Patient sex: F
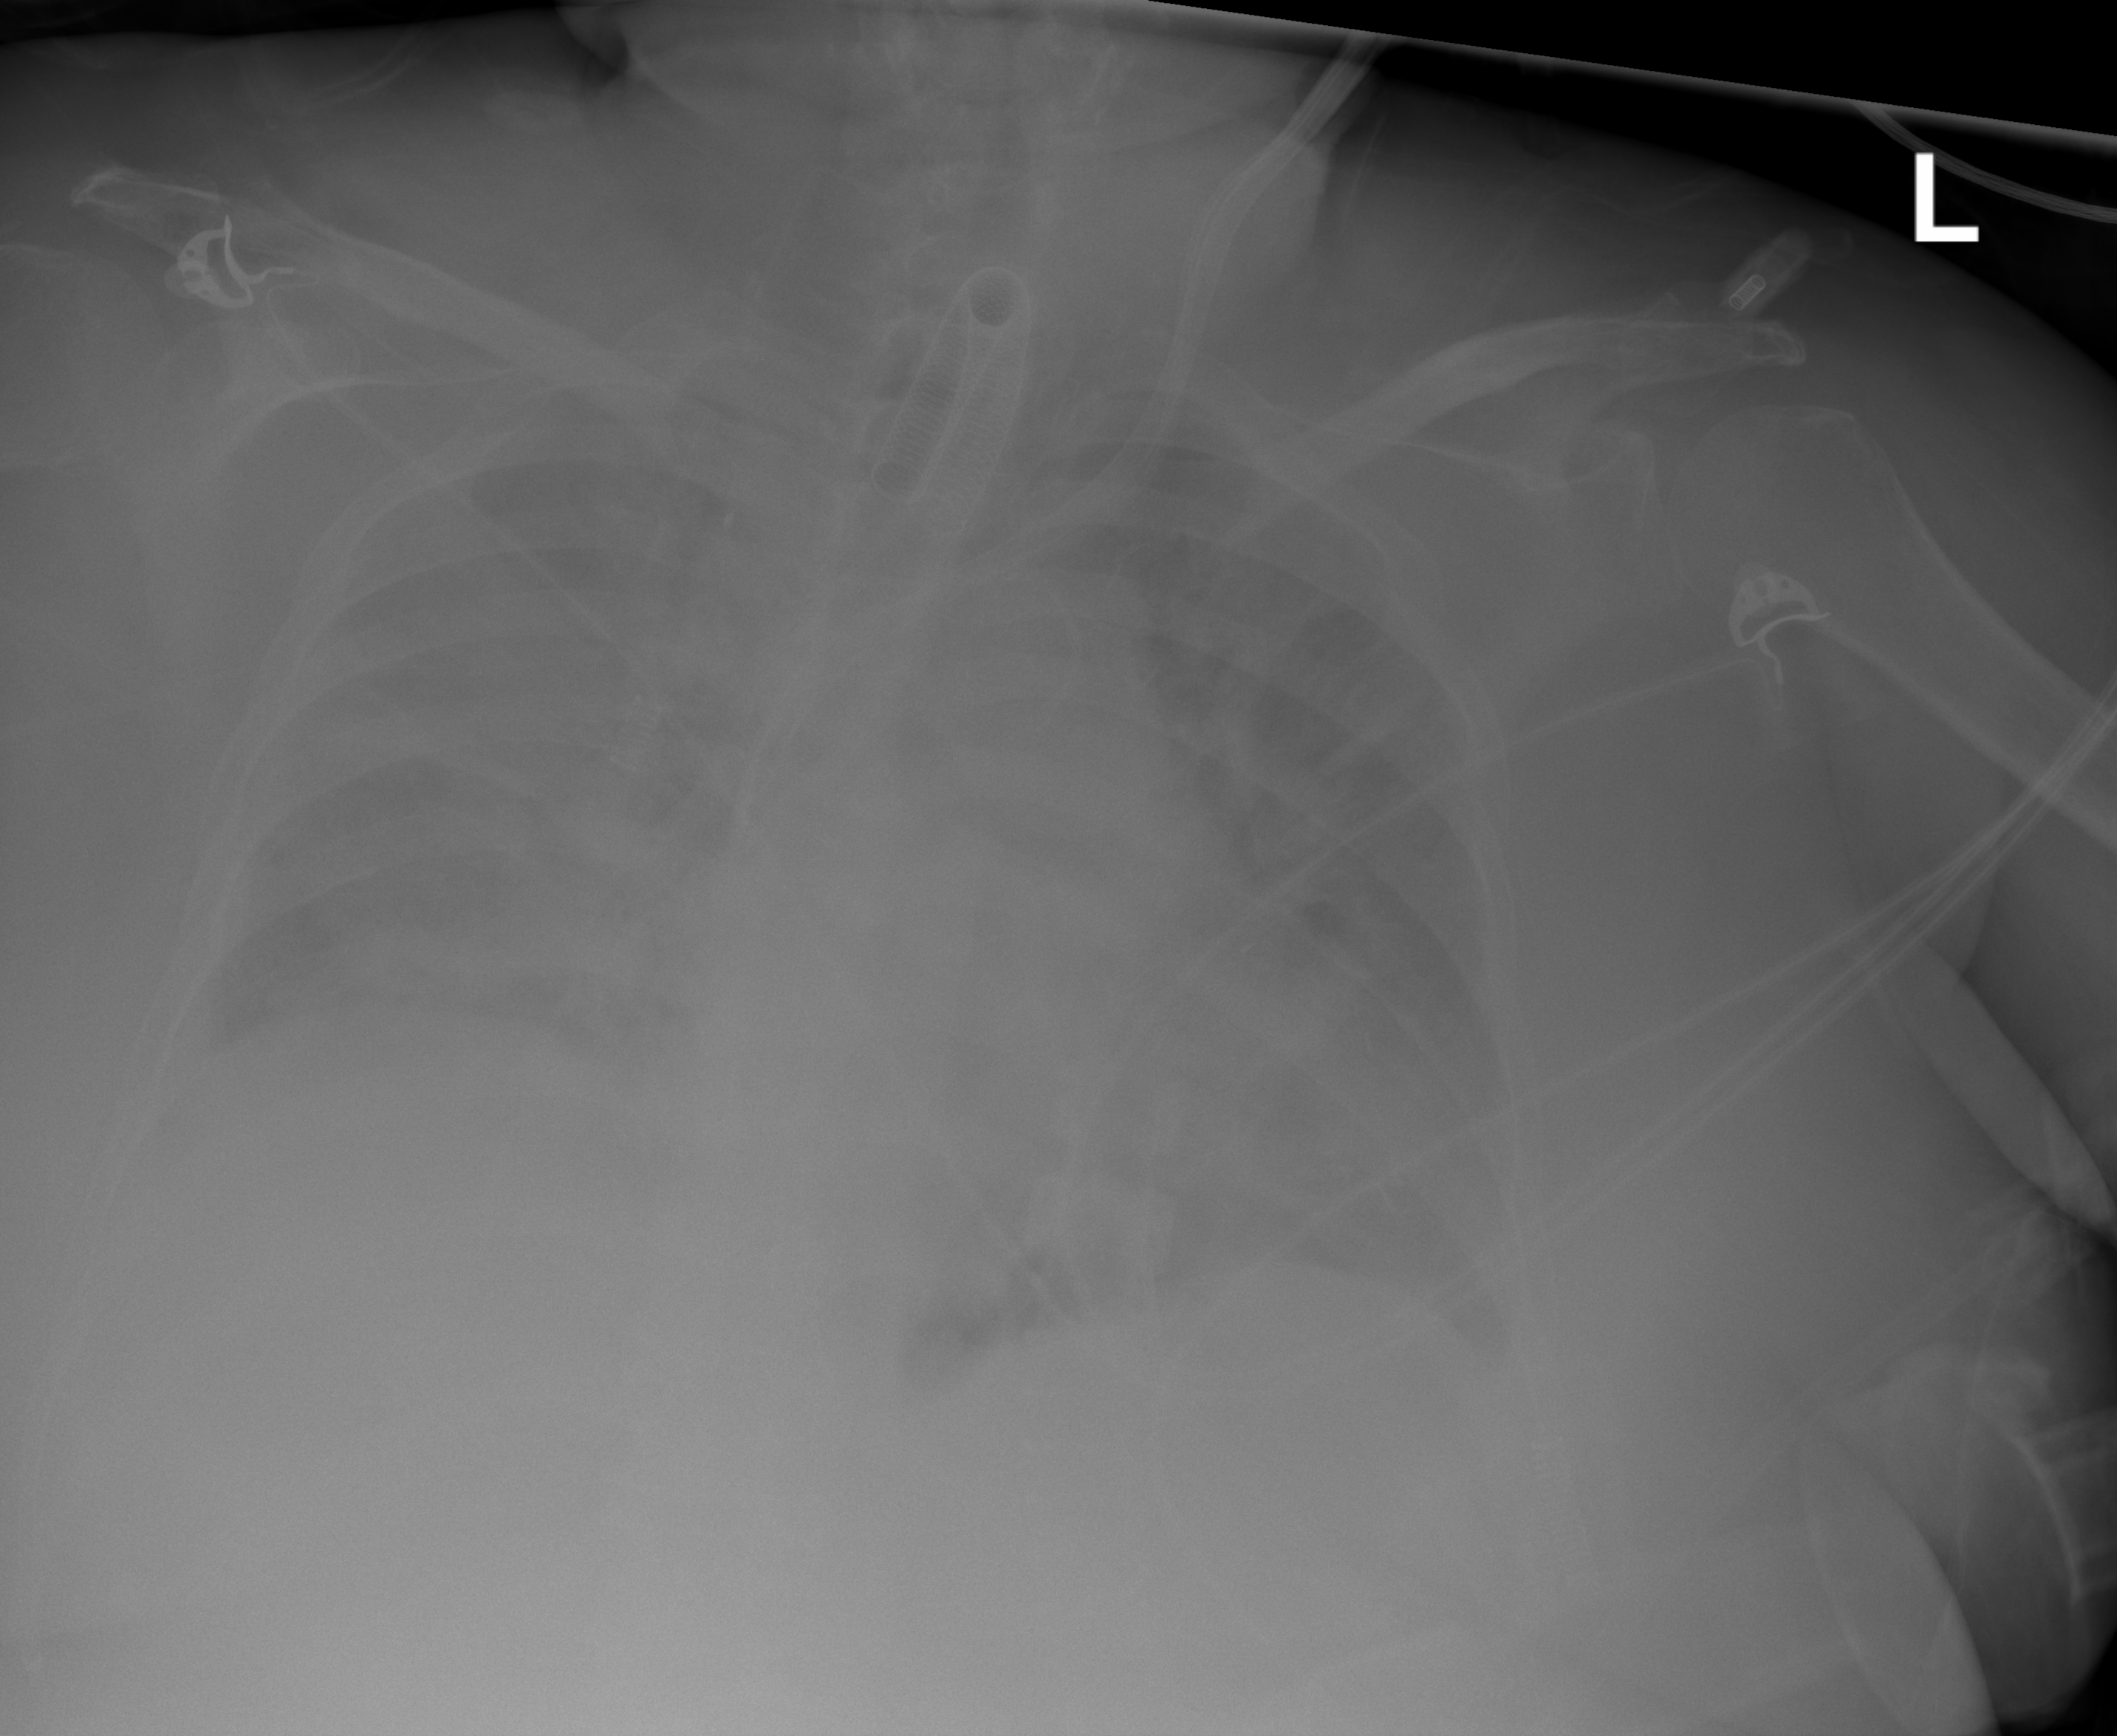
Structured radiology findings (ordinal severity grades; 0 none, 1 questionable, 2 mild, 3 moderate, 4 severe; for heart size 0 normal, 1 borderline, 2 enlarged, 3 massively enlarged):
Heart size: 2
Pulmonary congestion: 2
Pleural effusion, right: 1
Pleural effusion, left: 1
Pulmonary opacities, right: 3
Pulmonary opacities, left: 3
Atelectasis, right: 3
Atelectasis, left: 3